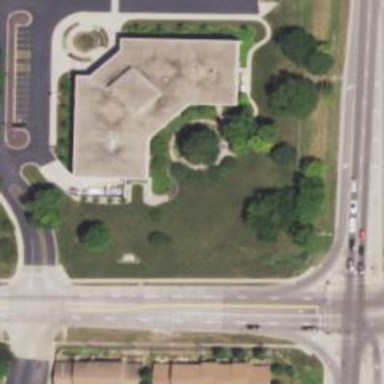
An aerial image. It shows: Commercial building.